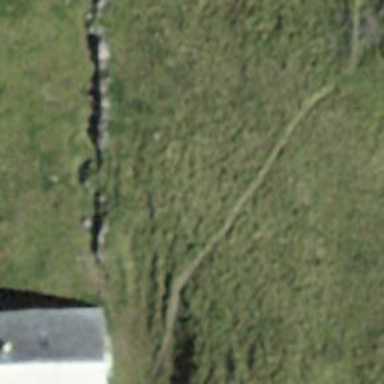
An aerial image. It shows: Isolated dwelling in remote location.